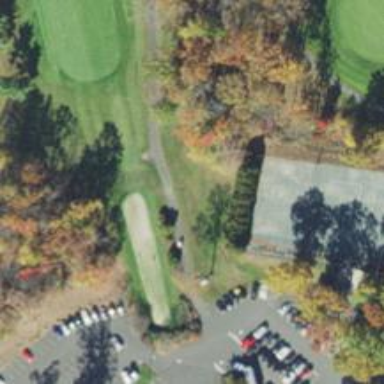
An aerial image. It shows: Service road used as golf cart path.